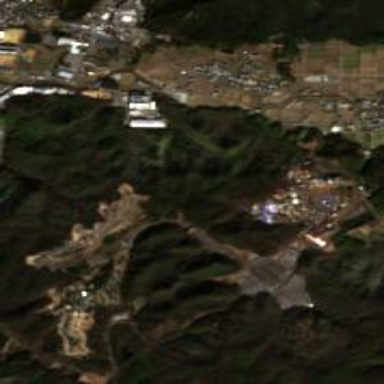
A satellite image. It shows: Theme park.